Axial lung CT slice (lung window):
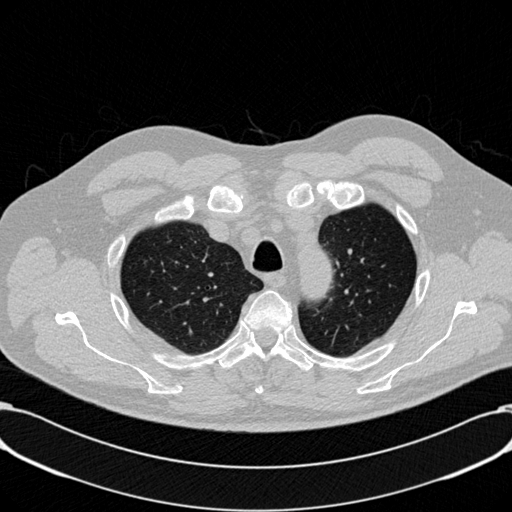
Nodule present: no